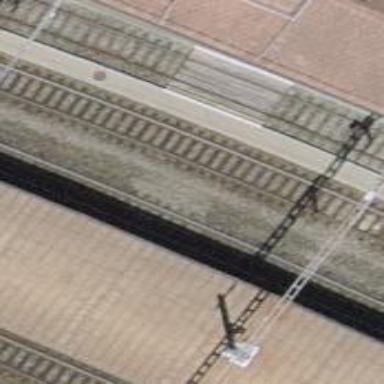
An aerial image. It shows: Railway stop with public transport stop position.